Question: I am facing a weird error , because of my xml file is not proper one , my json file is also not proper. Because of that i am having an output of json like that.

I would like get them by javascript or jquery with a ajax call.
How can i get these object by their id numbers.This is my weird json file.
As an example:
'''
jsRoutes.controllers.AmazonSearchController.amazonSearch(url)
.ajax({
success : function(json_results) {
//console.log(json_results.index[1]);
}
});
["",{"sortBy":"salesrank","pageNumber":"1","pageSize":"10","matchCount":"10","totalCount":"34"},"","0","",{"index":"1","track":{"creator":"Rev. Melissa Smith","album":"AWS The Book - 2nd Book of Enoch","title":"2nd Book of Enoch","sellerOfRecordId":"AJ13D9WXSKXEE","merchantId":"A17SFUTIVB227Z","merchantName":"Amazon Digital Services, Inc.","image":"http://ecx.images-amazon.com/images/I/51QhN9D6xML._SS75_.jpg","duration":"<PHONE>","trackNum":"1","{"meta":"B0035H2BNE"}":[{"rel":"http://www.amazon.com/dmusic/ASIN"}],"{"meta":"DOWNLOADABLE_MUSIC_TRACK"}":[{"rel":"http://www.amazon.com/dmusic/productTypeName"}],"{"meta":"Christian & Gospel"}":[{"rel":"http://www.amazon.com/dmusic/primaryGenre"}],"{"meta":"56413428"}":[{"rel":"http://www.amazon.com/dmusic/fileSize"}],"{"meta":"0"}":[{"rel":"http://www.amazon.com/dmusic/customerId"}],"{"meta":"1"}":[{"rel":"http://www.amazon.com/dmusic/marketplaceId"}],"{"meta":"214656754"}":[{"rel":"http://www.amazon.com/dmusic/dmid"}],"{"meta":"B0035H4EUM"}":[{"rel":"http://www.amazon.com/dmusic/albumASIN"}],"{"meta":"Rev. Melissa Smith"}":[{"rel":"http://www.amazon.com/dmusic/albumPrimaryArtist"}],"{"meta":"Store"}":[{"rel":"http://www.amazon.com/dmusic/downloadSource"}],"{"meta":"http://ecx.images-amazon.com/images/I/51QhN9D6xML._SS75_.jpg"}":[{"rel":"http://www.amazon.com/dmusic/imageThumb"}],"{"meta":"20090724"}":[{"rel":"http://www.amazon.com/dmusic/streetDate"}],"{"meta":"256"}":[{"rel":"http://www.amazon.com/dmusic/audioBitrate"}],"{"meta":"http://ecx.images-amazon.com/images/I/51QhN9D6xML._SS110_.jpg"}":[{"rel":"http://www.amazon.com/dmusic/imageTiny"}],"{"meta":"B001VICDY6"}":[{"rel":"http://www.amazon.com/dmusic/artistASIN"}],"{"meta":"http://ecx.images-amazon.com/images/I/51QhN9D6xML.jpg"}":[{"rel":"http://www.amazon.com/dmusic/imageLarge"}],"{"meta":"Ancient Word Series"}":[{"rel":"http://www.amazon.com/dmusic/label"}],"{"meta":"$0.99"}":[{"rel":"http://www.amazon.com/dmusic/price"}],"meta":{"rel":"http://www.amazon.com/dmusic/genreNodes","node":[{"name":"Christian"},{"id":"324420011"}]},"{"meta":"http://ecx.images-amazon.com/images/I/51QhN9D6xML._SS160_.jpg"}":[{"rel":"http://www.amazon.com/dmusic/imageMedium"}],"{"meta":"MP3"}":[{"rel":"http://www.amazon.com/dmusic/fileFormat"}],"{"meta":"http://ecx.images-amazon.com/images/I/51QhN9D6xML._SS64_.jpg"}":[{"rel":"http://www.amazon.com/dmusic/imageThumb64"}]}},"",{"index":"2","track":{"creator":"Jessica Seven","album":"At Odds With My Gods [Explicit]","title":"Ain't My","sellerOfRecordId":"AJ13D9WXSKXEE","merchantId":"A17SFUTIVB227Z","merchantName":"Amazon Digital Services, Inc.","image":"http://ecx.images-amazon.com/images/I/61BnLCDu5DL._SS75_.jpg","duration":"181000","trackNum":"4","{"meta":"B00AVRV0F6"}":[{"rel":"http://www.amazon.com/dmusic/ASIN"}],"{"meta":"DOWNLOADABLE_MUSIC_TRACK"}":[{"rel":"http://www.amazon.com/dmusic/productTypeName"}],"{"meta":"Rock"}":[{"rel":"http://www.amazon.com/dmusic/primaryGenre"}],"{"meta":"<PHONE>"}":[{"rel":"http://www.amazon.com/dmusic/fileSize"}],"{"meta":"0"}":[{"rel":"http://www.amazon.com/dmusic/customerId"}],"{"meta":"1"}":[{"rel":"http://www.amazon.com/dmusic/marketplaceId"}],"{"meta":"234616427"}":[{"rel":"http://www.amazon.com/dmusic/dmid"}],"{"meta":"B00AVRUZKM"}":[{"rel":"http://www.amazon.com/dmusic/albumASIN"}],"{"meta":"Jessica Seven"}":[{"rel":"http://www.amazon.com/dmusic/albumPrimaryArtist"}],"{"meta":"Store"}":[{"rel":"http://www.amazon.com/dmusic/downloadSource"}],"{"meta":"2012 Aws Entertainment"}":[{"rel":"http://www.amazon.com/dmusic/copyright"}],"{"meta":"http://ecx.images-amazon.com/images/I/61BnLCDu5DL._SS75_.jpg"}":[{"rel":"http://www.amazon.com/dmusic/imageThumb"}],"{"meta":"256"}":[{"rel":"http://www.amazon.com/dmusic/audioBitrate"}],"{"meta":"http://ecx.images-amazon.com/images/I/61BnLCDu5DL._SS110_.jpg"}":[{"rel":"http://www.amazon.com/dmusic/imageTiny"}],"{"meta":"20120611"}":[{"rel":"http://www.amazon.com/dmusic/originalReleaseDate"}],"{"meta":"B001BY4D4I"}":[{"rel":"http://www.amazon.com/dmusic/artistASIN"}],"{"meta":"http://ecx.images-amazon.com/images/I/61BnLCDu5DL.jpg"}":[{"rel":"http://www.amazon.com/dmusic/imageLarge"}],"{"meta":"Aws Entertainment"}":[{"rel":"http://www.amazon.com/dmusic/label"}],"{"meta":"$0.99"}":[{"rel":"http://www.amazon.com/dmusic/price"}],"meta":[{"rel":"http://www.amazon.com/dmusic/deliveryRestrictions"}],"{"meta":"http://ecx.images-amazon.com/images/I/61BnLCDu5DL._SS160_.jpg"}":[{"rel":"http://www.amazon.com/dmusic/imageMedium"}],"{"meta":"MP3"}":[{"rel":"http://www.amazon.com/dmusic/fileFormat"}],"{"meta":"http://ecx.images-amazon.com/images/I/61BnLCDu5DL._SS64_.jpg"}":[{"rel":"http://www.amazon.com/dmusic/imageThumb64"}]}},"",{"index":"3","track":{"creator":"Rev. Melissa Smith","album":"AWS: The Book - Apocalypse of Abraham","title":"Apocalypse of Abraham","sellerOfRecordId":"AJ13D9WXSKXEE","merchantId":"A17SFUTIVB227Z","merchantName":"Amazon Digital Services, Inc.","image":"http://ecx.images-amazon.com/images/I/51psBoZdXjL._SS75_.jpg","duration":"<PHONE>","trackNum":"1","{"meta":"B0035HCEBS"}":[{"rel":"http://www.amazon.com/dmusic/ASIN"}],"{"meta":"DOWNLOADABLE_MUSIC_TRACK"}":[{"rel":"http://www.amazon.com/dmusic/productTypeName"}],"{"meta":"Christian & Gospel"}":[{"rel":"http://www.amazon.com/dmusic/primaryGenre"}],"{"meta":"49905095"}":[{"rel":"http://www.amazon.com/dmusic/fileSize"}],"{"meta":"0"}":[{"rel":"http://www.amazon.com/dmusic/customerId"}],"{"meta":"1"}":[{"rel":"http://www.amazon.com/dmusic/marketplaceId"}],"{"meta":"214656287"}":[{"rel":"http://www.amazon.com/dmusic/dmid"}],"{"meta":"B0035HAOJM"}":[{"rel":"http://www.amazon.com/dmusic/albumASIN"}],"{"meta":"Rev. Melissa Smith"}":[{"rel":"http://www.amazon.com/dmusic/albumPrimaryArtist"}],"{"meta":"Store"}":[{"rel":"http://www.amazon.com/dmusic/downloadSource"}],"{"meta":"http://ecx.images-amazon.com/images/I/51psBoZdXjL._SS75_.jpg"}":[{"rel":"http://www.amazon.com/dmusic/imageThumb"}],"{"meta":"20090724"}":[{"rel":"http://www.amazon.com/dmusic/streetDate"}],"{"meta":"256"}":[{"rel":"http://www.amazon.com/dmusic/audioBitrate"}],"{"meta":"http://ecx.images-amazon.com/images/I/51psBoZdXjL._SS110_.jpg"}":[{"rel":"http://www.amazon.com/dmusic/imageTiny"}],"{"meta":"B001VICDY6"}":[{"rel":"http://www.amazon.com/dmusic/artistASIN"}],"{"meta":"http://ecx.images-amazon.com/images/I/51psBoZdXjL.jpg"}":[{"rel":"http://www.amazon.com/dmusic/imageLarge"}],"{"meta":"Ancient Word Series"}":[{"rel":"http://www.amazon.com/dmusic/label"}],"{"meta":"$0.99"}":[{"rel":"http://www.amazon.com/dmusic/price"}],"meta":{"rel":"http://www.amazon.com/dmusic/genreNodes","node":[{"name":"Christian"},{"id":"324420011"}]},"{"meta":"http://ecx.images-amazon.com/images/I/51psBoZdXjL._SS160_.jpg"}":[{"rel":"http://www.amazon.com/dmusic/imageMedium"}],"{"meta":"MP3"}":[{"rel":"http://www.amazon.com/dmusic/fileFormat"}],"{"meta":"http://ecx.images-amazon.com/images/I/51psBoZdXjL._SS64_.jpg"}":[{"rel":"http://www.amazon.com/dmusic/imageThumb64"}]}},"",{"index":"4","track":{"creator":"Jessica Seven","album":"At Odds With My Gods [Explicit]","title":"At Odds With My Gods","sellerOfRecordId":"AJ13D9WXSKXEE","merchantId":"A17SFUTIVB227Z","merchantName":"Amazon Digital Services, Inc.","image":"http://ecx.images-amazon.com/images/I/61BnLCDu5DL._SS75_.jpg","duration":"282000","trackNum":"13","{"meta":"B00AVRV30S"}":[{"rel":"http://www.amazon.com/dmusic/ASIN"}],"{"meta":"DOWNLOADABLE_MUSIC_TRACK"}":[{"rel":"http://www.amazon.com/dmusic/productTypeName"}],"{"meta":"Rock"}":[{"rel":"http://www.amazon.com/dmusic/primaryGenre"}],"{"meta":"<PHONE>"}":[{"rel":"http://www.amazon.com/dmusic/fileSize"}],"{"meta":"0"}":[{"rel":"http://www.amazon.com/dmusic/customerId"}],"{"meta":"1"}":[{"rel":"http://www.amazon.com/dmusic/marketplaceId"}],"{"meta":"234616436"}":[{"rel":"http://www.amazon.com/dmusic/dmid"}],"{"meta":"B00AVRUZKM"}":[{"rel":"http://www.amazon.com/dmusic/albumASIN"}],"{"meta":"Jessica Seven"}":[{"rel":"http://www.amazon.com/dmusic/albumPrimaryArtist"}],"{"meta":"Store"}":[{"rel":"http://www.amazon.com/dmusic/downloadSource"}],"{"meta":"2012 Aws Entertainment"}":[{"rel":"http://www.amazon.com/dmusic/copyright"}],"{"meta":"http://ecx.images-amazon.com/images/I/61BnLCDu5DL._SS75_.jpg"}":[{"rel":"http://www.amazon.com/dmusic/imageThumb"}],"{"meta":"256"}":[{"rel":"http://www.amazon.com/dmusic/audioBitrate"}],"{"meta":"http://ecx.images-amazon.com/images/I/61BnLCDu5DL._SS110_.jpg"}":[{"rel":"http://www.amazon.com/dmusic/imageTiny"}],"{"meta":"20120611"}":[{"rel":"http://www.amazon.com/dmusic/originalReleaseDate"}],"{"meta":"B001BY4D4I"}":[{"rel":"http://www.amazon.com/dmusic/artistASIN"}],"{"meta":"http://ecx.images-amazon.com/images/I/61BnLCDu5DL.jpg"}":[{"rel":"http://www.amazon.com/dmusic/imageLarge"}],"{"meta":"Aws Entertainment"}":[{"rel":"http://www.amazon.com/dmusic/label"}],"{"meta":"$0.99"}":[{"rel":"http://www.amazon.com/dmusic/price"}],"meta":[{"rel":"http://www.amazon.com/dmusic/deliveryRestrictions"}],"{"meta":"http://ecx.images-amazon.com/images/I/61BnLCDu5DL._SS160_.jpg"}":[{"rel":"http://www.amazon.com/dmusic/imageMedium"}],"{"meta":"MP3"}":[{"rel":"http://www.amazon.com/dmusic/fileFormat"}],"{"meta":"http://ecx.images-amazon.com/images/I/61BnLCDu5DL._SS64_.jpg"}":[{"rel":"http://www.amazon.com/dmusic/imageThumb64"}]}},"",{"index":"5","track":{"creator":"Serra A.","album":"Chill Out Primavera 2008","title":"AWS","sellerOfRecordId":"AJ13D9WXSKXEE","merchantId":"A17SFUTIVB227Z","merchantName":"Amazon Digital Services, Inc.","image":"http://ecx.images-amazon.com/images/I/5131GEd4bhL._SS75_.jpg","duration":"206000","trackNum":"17","{"meta":"B003GINTNS"}":[{"rel":"http://www.amazon.com/dmusic/ASIN"}],"{"meta":"DOWNLOADABLE_MUSIC_TRACK"}":[{"rel":"http://www.amazon.com/dmusic/productTypeName"}],"{"meta":"Dance & DJ"}":[{"rel":"http://www.amazon.com/dmusic/primaryGenre"}],"{"meta":"<PHONE>"}":[{"rel":"http://www.amazon.com/dmusic/fileSize"}],"{"meta":"0"}":[{"rel":"http://www.amazon.com/dmusic/customerId"}],"{"meta":"1"}":[{"rel":"http://www.amazon.com/dmusic/marketplaceId"}],"{"meta":"215983298"}":[{"rel":"http://www.amazon.com/dmusic/dmid"}],"{"meta":"B003GIVZ1Q"}":[{"rel":"http://www.amazon.com/dmusic/albumASIN"}],"{"meta":"Various Artists"}":[{"rel":"http://www.amazon.com/dmusic/albumPrimaryArtist"}],"{"meta":"Store"}":[{"rel":"http://www.amazon.com/dmusic/downloadSource"}],"{"meta":"(c) Sound Management Corporation"}":[{"rel":"http://www.amazon.com/dmusic/copyright"}],"{"meta":"http://ecx.images-amazon.com/images/I/5131GEd4bhL._SS75_.jpg"}":[{"rel":"http://www.amazon.com/dmusic/imageThumb"}],"{"meta":"20100101"}":[{"rel":"http://www.amazon.com/dmusic/streetDate"}],"{"meta":"256"}":[{"rel":"http://www.amazon.com/dmusic/audioBitrate"}],"{"meta":"http://ecx.images-amazon.com/images/I/5131GEd4bhL._SS110_.jpg"}":[{"rel":"http://www.amazon.com/dmusic/imageTiny"}],"{"meta":"20100409"}":[{"rel":"http://www.amazon.com/dmusic/originalReleaseDate"}],"{"meta":"B003GGQ1CQ"}":[{"rel":"http://www.amazon.com/dmusic/artistASIN"}],"{"meta":"http://ecx.images-amazon.com/images/I/5131GEd4bhL.jpg"}":[{"rel":"http://www.amazon.com/dmusic/imageLarge"}],"{"meta":"Sound Management Corporation"}":[{"rel":"http://www.amazon.com/dmusic/label"}],"{"meta":"$0.89"}":[{"rel":"http://www.amazon.com/dmusic/price"}],"meta":[{"rel":"http://www.amazon.com/dmusic/deliveryRestrictions"}],"{"meta":"http://ecx.images-amazon.com/images/I/5131GEd4bhL._SS160_.jpg"}":[{"rel":"http://www.amazon.com/dmusic/imageMedium"}],"{"meta":"MP3"}":[{"rel":"http://www.amazon.com/dmusic/fileFormat"}],"{"meta":"http://ecx.images-amazon.com/images/I/5131GEd4bhL._SS64_.jpg"}":[{"rel":"http://www.amazon.com/dmusic/imageThumb64"}]}},"",{"index":"6","track":{"creator":"Rev. Melissa Smith","album":"The Ancient Word Series Vignettes: The Gospel of Peace - The Sevenfold Peace plus More","title":"AWS: TGH12 Bonus - The Commandments","sellerOfRecordId":"AJ13D9WXSKXEE","merchantId":"A17SFUTIVB227Z","merchantName":"Amazon Digital Services, Inc.","image":"http://ecx.images-amazon.com/images/I/51zKRuAaYyL._SS75_.jpg","duration":"347000","trackNum":"3","{"meta":"B001VIE70O"}":[{"rel":"http://www.amazon.com/dmusic/ASIN"}],"{"meta":"DOWNLOADABLE_MUSIC_TRACK"}":[{"rel":"http://www.amazon.com/dmusic/productTypeName"}],"{"meta":"Christian & Gospel"}":[{"rel":"http://www.amazon.com/dmusic/primaryGenre"}],"{"meta":"<PHONE>"}":[{"rel":"http://www.amazon.com/dmusic/fileSize"}],"{"meta":"0"}":[{"rel":"http://www.amazon.com/dmusic/customerId"}],"{"meta":"1"}":[{"rel":"http://www.amazon.com/dmusic/marketplaceId"}],"{"meta":"210166823"}":[{"rel":"http://www.amazon.com/dmusic/dmid"}],"{"meta":"B001VIC3FK"}":[{"rel":"http://www.amazon.com/dmusic/albumASIN"}],"{"meta":"Rev. Melissa Smith"}":[{"rel":"http://www.amazon.com/dmusic/albumPrimaryArtist"}],"{"meta":"Store"}":[{"rel":"http://www.amazon.com/dmusic/downloadSource"}],"{"meta":"http://ecx.images-amazon.com/images/I/51zKRuAaYyL._SS75_.jpg"}":[{"rel":"http://www.amazon.com/dmusic/imageThumb"}],"{"meta":"20080907"}":[{"rel":"http://www.amazon.com/dmusic/streetDate"}],"{"meta":"256"}":[{"rel":"http://www.amazon.com/dmusic/audioBitrate"}],"{"meta":"http://ecx.images-amazon.com/images/I/51zKRuAaYyL._SS110_.jpg"}":[{"rel":"http://www.amazon.com/dmusic/imageTiny"}],"{"meta":"B001VICDY6"}":[{"rel":"http://www.amazon.com/dmusic/artistASIN"}],"{"meta":"http://ecx.images-amazon.com/images/I/51zKRuAaYyL.jpg"}":[{"rel":"http://www.amazon.com/dmusic/imageLarge"}],"{"meta":"Ancient Word Series"}":[{"rel":"http://www.amazon.com/dmusic/label"}],"{"meta":"$0.99"}":[{"rel":"http://www.amazon.com/dmusic/price"}],"meta":{"rel":"http://www.amazon.com/dmusic/genreNodes","node":[[{"name":"Miscellaneous/Poetry, Spoken Word & Interviews"},{"id":"324582011"}],[{"name":"Miscellaneous"},{"id":"324577011"}],[{"name":"Christian"},{"id":"324420011"}]]},"{"meta":"http://ecx.images-amazon.com/images/I/51zKRuAaYyL._SS160_.jpg"}":[{"rel":"http://www.amazon.com/dmusic/imageMedium"}],"{"meta":"MP3"}":[{"rel":"http://www.amazon.com/dmusic/fileFormat"}],"{"meta":"http://ecx.images-amazon.com/images/I/51zKRuAaYyL._SS64_.jpg"}":[{"rel":"http://www.amazon.com/dmusic/imageThumb64"}]}},"",{"index":"7","track":{"creator":"Jessica Seven","album":"At Odds With My Gods [Explicit]","title":"The Beautiful People [Explicit]","sellerOfRecordId":"AJ13D9WXSKXEE","merchantId":"A17SFUTIVB227Z","merchantName":"Amazon Digital Services, Inc.","image":"http://ecx.images-amazon.com/images/I/61BnLCDu5DL._SS75_.jpg","duration":"216000","trackNum":"15","{"meta":"B00AVRV3H6"}":[{"rel":"http://www.amazon.com/dmusic/ASIN"}],"{"meta":"DOWNLOADABLE_MUSIC_TRACK"}":[{"rel":"http://www.amazon.com/dmusic/productTypeName"}],"{"meta":"Rock"}":[{"rel":"http://www.amazon.com/dmusic/primaryGenre"}],"{"meta":"<PHONE>"}":[{"rel":"http://www.amazon.com/dmusic/fileSize"}],"{"meta":"0"}":[{"rel":"http://www.amazon.com/dmusic/customerId"}],"{"meta":"1"}":[{"rel":"http://www.amazon.com/dmusic/marketplaceId"}],"{"meta":"234616438"}":[{"rel":"http://www.amazon.com/dmusic/dmid"}],"{"meta":"B00AVRUZKM"}":[{"rel":"http://www.amazon.com/dmusic/albumASIN"}],"{"meta":"Jessica Seven"}":[{"rel":"http://www.amazon.com/dmusic/albumPrimaryArtist"}],"{"meta":"Store"}":[{"rel":"http://www.amazon.com/dmusic/downloadSource"}],"{"meta":"2012 Aws Entertainment"}":[{"rel":"http://www.amazon.com/dmusic/copyright"}],"{"meta":"http://ecx.images-amazon.com/images/I/61BnLCDu5DL._SS75_.jpg"}":[{"rel":"http://www.amazon.com/dmusic/imageThumb"}],"{"meta":"256"}":[{"rel":"http://www.amazon.com/dmusic/audioBitrate"}],"{"meta":"http://ecx.images-amazon.com/images/I/61BnLCDu5DL._SS110_.jpg"}":[{"rel":"http://www.amazon.com/dmusic/imageTiny"}],"{"meta":"20120611"}":[{"rel":"http://www.amazon.com/dmusic/originalReleaseDate"}],"{"meta":"B001BY4D4I"}":[{"rel":"http://www.amazon.com/dmusic/artistASIN"}],"{"meta":"http://ecx.images-amazon.com/images/I/61BnLCDu5DL.jpg"}":[{"rel":"http://www.amazon.com/dmusic/imageLarge"}],"{"meta":"Aws Entertainment"}":[{"rel":"http://www.amazon.com/dmusic/label"}],"{"meta":"$0.99"}":[{"rel":"http://www.amazon.com/dmusic/price"}],"meta":[{"rel":"http://www.amazon.com/dmusic/deliveryRestrictions"}],"{"meta":"http://ecx.images-amazon.com/images/I/61BnLCDu5DL._SS160_.jpg"}":[{"rel":"http://www.amazon.com/dmusic/imageMedium"}],"{"meta":"MP3"}":[{"rel":"http://www.amazon.com/dmusic/fileFormat"}],"{"meta":"http://ecx.images-amazon.com/images/I/61BnLCDu5DL._SS64_.jpg"}":[{"rel":"http://www.amazon.com/dmusic/imageThumb64"}]}},"",{"index":"8","track":{"creator":"Aws","album":"Fata Morgana","title":"Buried attitude","sellerOfRecordId":"AJ13D9WXSKXEE","merchantId":"A17SFUTIVB227Z","merchantName":"Amazon Digital Services, Inc.","image":"http://ecx.images-amazon.com/images/I/61duv55IB7L._SS75_.jpg","duration":"278000","trackNum":"5","{"meta":"B006YW5FFI"}":[{"rel":"http://www.amazon.com/dmusic/ASIN"}],"{"meta":"DOWNLOADABLE_MUSIC_TRACK"}":[{"rel":"http://www.amazon.com/dmusic/productTypeName"}],"{"meta":"Hard Rock & Metal"}":[{"rel":"http://www.amazon.com/dmusic/primaryGenre"}],"{"meta":"<PHONE>"}":[{"rel":"http://www.amazon.com/dmusic/fileSize"}],"{"meta":"0"}":[{"rel":"http://www.amazon.com/dmusic/customerId"}],"{"meta":"1"}":[{"rel":"http://www.amazon.com/dmusic/marketplaceId"}],"{"meta":"227260895"}":[{"rel":"http://www.amazon.com/dmusic/dmid"}],"{"meta":"B006YW5ESG"}":[{"rel":"http://www.amazon.com/dmusic/albumASIN"}],"{"meta":"Aws"}":[{"rel":"http://www.amazon.com/dmusic/albumPrimaryArtist"}],"{"meta":"Store"}":[{"rel":"http://www.amazon.com/dmusic/downloadSource"}],"{"meta":"http://ecx.images-amazon.com/images/I/61duv55IB7L._SS75_.jpg"}":[{"rel":"http://www.amazon.com/dmusic/imageThumb"}],"{"meta":"256"}":[{"rel":"http://www.amazon.com/dmusic/audioBitrate"}],"{"meta":"http://ecx.images-amazon.com/images/I/61duv55IB7L._SS110_.jpg"}":[{"rel":"http://www.amazon.com/dmusic/imageTiny"}],"{"meta":"20110425"}":[{"rel":"http://www.amazon.com/dmusic/originalReleaseDate"}],"{"meta":"B0027RUIBU"}":[{"rel":"http://www.amazon.com/dmusic/artistASIN"}],"{"meta":"http://ecx.images-amazon.com/images/I/61duv55IB7L.jpg"}":[{"rel":"http://www.amazon.com/dmusic/imageLarge"}],"{"meta":"EDGE Records (HMR Music Kft.)"}":[{"rel":"http://www.amazon.com/dmusic/label"}],"{"meta":"$0.99"}":[{"rel":"http://www.amazon.com/dmusic/price"}],"meta":[{"rel":"http://www.amazon.com/dmusic/deliveryRestrictions"}],"{"meta":"http://ecx.images-amazon.com/images/I/61duv55IB7L._SS160_.jpg"}":[{"rel":"http://www.amazon.com/dmusic/imageMedium"}],"{"meta":"MP3"}":[{"rel":"http://www.amazon.com/dmusic/fileFormat"}],"{"meta":"http://ecx.images-amazon.com/images/I/61duv55IB7L._SS64_.jpg"}":[{"rel":"http://www.amazon.com/dmusic/imageThumb64"}]}},"",{"index":"9","track":{"creator":"Jessica Seven","album":"At Odds With My Gods [Explicit]","title":"Cacophonic Concerto","sellerOfRecordId":"AJ13D9WXSKXEE","merchantId":"A17SFUTIVB227Z","merchantName":"Amazon Digital Services, Inc.","image":"http://ecx.images-amazon.com/images/I/61BnLCDu5DL._SS75_.jpg","duration":"87000","trackNum":"6","{"meta":"B00AVRV1OG"}":[{"rel":"http://www.amazon.com/dmusic/ASIN"}],"{"meta":"DOWNLOADABLE_MUSIC_TRACK"}":[{"rel":"http://www.amazon.com/dmusic/productTypeName"}],"{"meta":"Rock"}":[{"rel":"http://www.amazon.com/dmusic/primaryGenre"}],"{"meta":"<PHONE>"}":[{"rel":"http://www.amazon.com/dmusic/fileSize"}],"{"meta":"0"}":[{"rel":"http://www.amazon.com/dmusic/customerId"}],"{"meta":"1"}":[{"rel":"http://www.amazon.com/dmusic/marketplaceId"}],"{"meta":"234616429"}":[{"rel":"http://www.amazon.com/dmusic/dmid"}],"{"meta":"B00AVRUZKM"}":[{"rel":"http://www.amazon.com/dmusic/albumASIN"}],"{"meta":"Jessica Seven"}":[{"rel":"http://www.amazon.com/dmusic/albumPrimaryArtist"}],"{"meta":"Store"}":[{"rel":"http://www.amazon.com/dmusic/downloadSource"}],"{"meta":"2012 Aws Entertainment"}":[{"rel":"http://www.amazon.com/dmusic/copyright"}],"{"meta":"http://ecx.images-amazon.com/images/I/61BnLCDu5DL._SS75_.jpg"}":[{"rel":"http://www.amazon.com/dmusic/imageThumb"}],"{"meta":"256"}":[{"rel":"http://www.amazon.com/dmusic/audioBitrate"}],"{"meta":"http://ecx.images-amazon.com/images/I/61BnLCDu5DL._SS110_.jpg"}":[{"rel":"http://www.amazon.com/dmusic/imageTiny"}],"{"meta":"20120611"}":[{"rel":"http://www.amazon.com/dmusic/originalReleaseDate"}],"{"meta":"B001BY4D4I"}":[{"rel":"http://www.amazon.com/dmusic/artistASIN"}],"{"meta":"http://ecx.images-amazon.com/images/I/61BnLCDu5DL.jpg"}":[{"rel":"http://www.amazon.com/dmusic/imageLarge"}],"{"meta":"Aws Entertainment"}":[{"rel":"http://www.amazon.com/dmusic/label"}],"{"meta":"$0.99"}":[{"rel":"http://www.amazon.com/dmusic/price"}],"meta":[{"rel":"http://www.amazon.com/dmusic/deliveryRestrictions"}],"{"meta":"http://ecx.images-amazon.com/images/I/61BnLCDu5DL._SS160_.jpg"}":[{"rel":"http://www.amazon.com/dmusic/imageMedium"}],"{"meta":"MP3"}":[{"rel":"http://www.amazon.com/dmusic/fileFormat"}],"{"meta":"http://ecx.images-amazon.com/images/I/61BnLCDu5DL._SS64_.jpg"}":[{"rel":"http://www.amazon.com/dmusic/imageThumb64"}]}},"",{"index":"10","track":{"creator":"Jessica Seven","album":"At Odds With My Gods [Explicit]","title":"Damaged Goods","sellerOfRecordId":"AJ13D9WXSKXEE","merchantId":"A17SFUTIVB227Z","merchantName":"Amazon Digital Services, Inc.","image":"http://ecx.images-amazon.com/images/I/61BnLCDu5DL._SS75_.jpg","duration":"216000","trackNum":"8","{"meta":"B00AVRV20O"}":[{"rel":"http://www.amazon.com/dmusic/ASIN"}],"{"meta":"DOWNLOADABLE_MUSIC_TRACK"}":[{"rel":"http://www.amazon.com/dmusic/productTypeName"}],"{"meta":"Rock"}":[{"rel":"http://www.amazon.com/dmusic/primaryGenre"}],"{"meta":"<PHONE>"}":[{"rel":"http://www.amazon.com/dmusic/fileSize"}],"{"meta":"0"}":[{"rel":"http://www.amazon.com/dmusic/customerId"}],"{"meta":"1"}":[{"rel":"http://www.amazon.com/dmusic/marketplaceId"}],"{"meta":"234616431"}":[{"rel":"http://www.amazon.com/dmusic/dmid"}],"{"meta":"B00AVRUZKM"}":[{"rel":"http://www.amazon.com/dmusic/albumASIN"}],"{"meta":"Jessica Seven"}":[{"rel":"http://www.amazon.com/dmusic/albumPrimaryArtist"}],"{"meta":"Store"}":[{"rel":"http://www.amazon.com/dmusic/downloadSource"}],"{"meta":"2012 Aws Entertainment"}":[{"rel":"http://www.amazon.com/dmusic/copyright"}],"{"meta":"http://ecx.images-amazon.com/images/I/61BnLCDu5DL._SS75_.jpg"}":[{"rel":"http://www.amazon.com/dmusic/imageThumb"}],"{"meta":"256"}":[{"rel":"http://www.amazon.com/dmusic/audioBitrate"}],"{"meta":"http://ecx.images-amazon.com/images/I/61BnLCDu5DL._SS110_.jpg"}":[{"rel":"http://www.amazon.com/dmusic/imageTiny"}],"{"meta":"20120611"}":[{"rel":"http://www.amazon.com/dmusic/originalReleaseDate"}],"{"meta":"B001BY4D4I"}":[{"rel":"http://www.amazon.com/dmusic/artistASIN"}],"{"meta":"http://ecx.images-amazon.com/images/I/61BnLCDu5DL.jpg"}":[{"rel":"http://www.amazon.com/dmusic/imageLarge"}],"{"meta":"Aws Entertainment"}":[{"rel":"http://www.amazon.com/dmusic/label"}],"{"meta":"$0.99"}":[{"rel":"http://www.amazon.com/dmusic/price"}],"meta":[{"rel":"http://www.amazon.com/dmusic/deliveryRestrictions"}],"{"meta":"http://ecx.images-amazon.com/images/I/61BnLCDu5DL._SS160_.jpg"}":[{"rel":"http://www.amazon.com/dmusic/imageMedium"}],"{"meta":"MP3"}":[{"rel":"http://www.amazon.com/dmusic/fileFormat"}],"{"meta":"http://ecx.images-amazon.com/images/I/61BnLCDu5DL._SS64_.jpg"}":[{"rel":"http://www.amazon.com/dmusic/imageThumb64"}]}},""]
'''
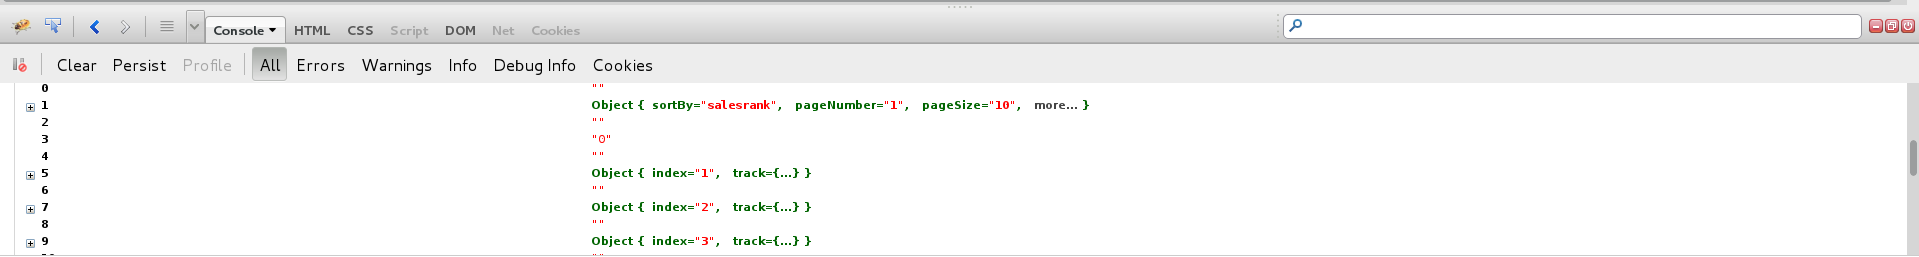
Answer: try this (<URL>
'''
var obj = [yourJSON];
function getObjects(obj, key, val) {
var objects = [];
for (var i in obj) {
if (!obj.hasOwnProperty(i)) continue;
if (typeof obj[i] == 'object') {
objects = objects.concat(getObjects(obj[i], key, val));
} else if (i == key && obj[key] == val) {
objects.push(obj);
}
}
return objects;
}
var res = getObjects(obj, 'index', '5');
'''